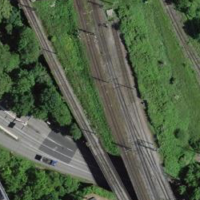
EUNIS habitat code: 57
Species observed at this site:
Ciconia ciconia